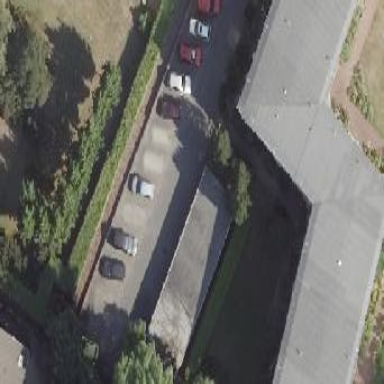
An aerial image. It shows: Group of garages.